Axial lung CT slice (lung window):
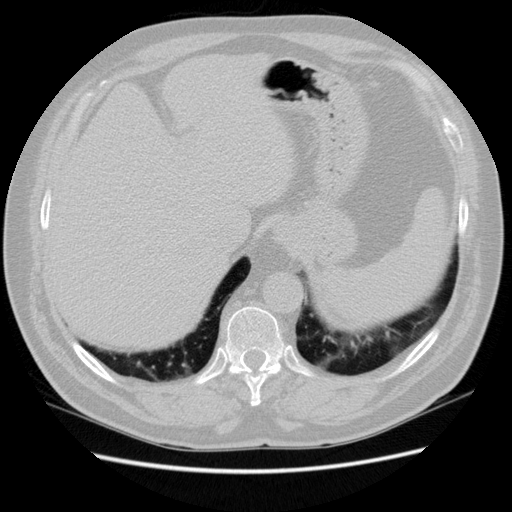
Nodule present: no